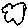
Label: cloud